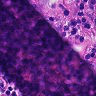
Metastatic tissue present: no